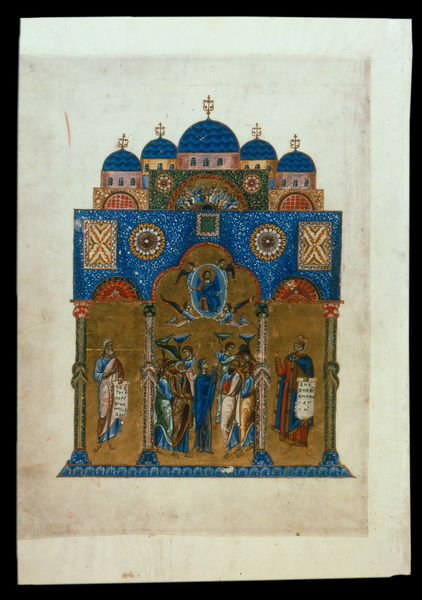
Titel: Marienhomilien (Konstantinopel)
Institution: Rom, Biblioteca Vaticana
Schlagwörter: blau, männer, säulen, architektur, kirche, gold, engel, buch, kuppeln, christus, jesus, heilige, jünger, goldgrund, apotheose, mandorla, apostel